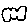
Label: cloud